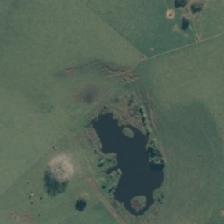
Land cover: lake_pond